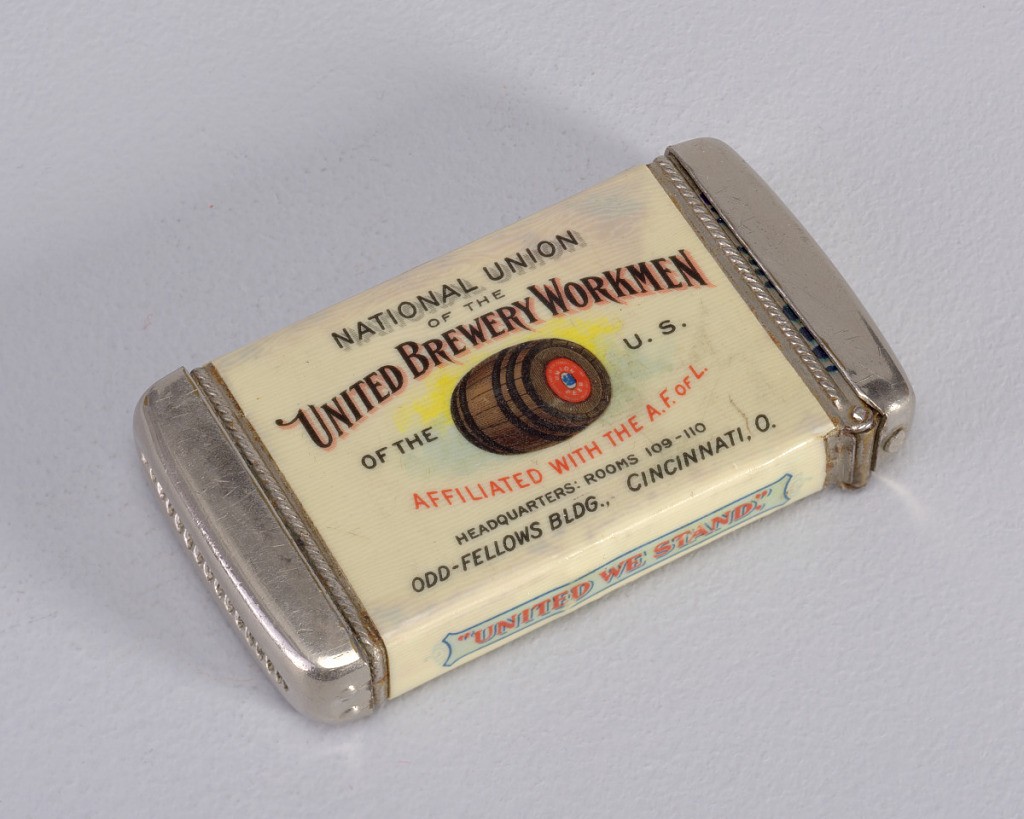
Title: Advertisement for the "National Union of the United Brewery Workmen"
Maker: Whitehead & Hoag Company
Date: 1900–10
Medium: Plated metal, printed celluloid
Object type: Matchsafe
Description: Rectangular, rounded corners, image/text reads horizontally, inscribed "National Union of the United Brewery Workmen of the U.S. Affiliated with the A.F. of L., Headquarters: Rooms 109-110, Odd-Fellows Bldg., Cincinnati, O.," all in alternating type-faces in black and red, image of brown and black wooden barrel at center, with blue and yellow highlights, inscribed in very small letters on red "Union Beer." Lower side panel inscribed "United We Stand," upper side panel inscribed "Divide and We Fall." Reverse inscribed "This label should be pasted on every package containing Beer, Ale, or Porter, as the only guarantee that said package contains beverages produced by Union Labor." Central reserve features facimile of red label, featuring blue coat of arms flanked by inscription "UNION" and "BEER", the rest inscribed "National Union of the United Brewery Workmen of the United States." Lid hinged on long side. Striker in recessed groove on bottom.